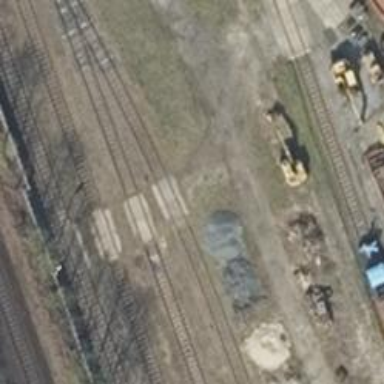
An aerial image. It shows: Railway yard.